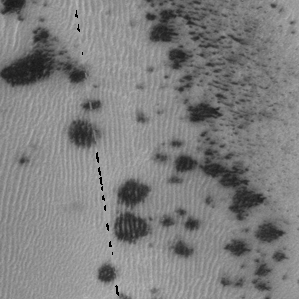
Label: frost